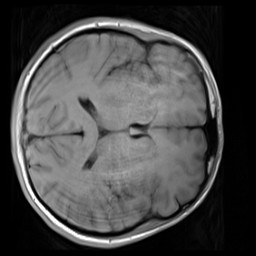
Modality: T1w
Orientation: axial
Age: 27
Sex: male
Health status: healthy
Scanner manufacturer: siemens
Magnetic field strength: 3 T
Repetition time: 4.1 s
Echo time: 0.0085 s